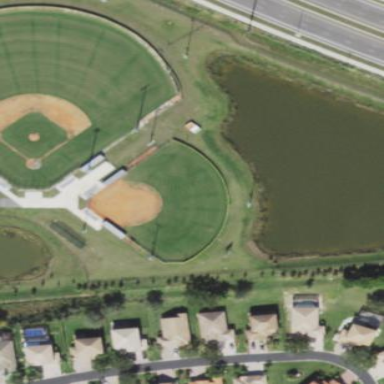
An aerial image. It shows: Baseball pitch for leisure land.